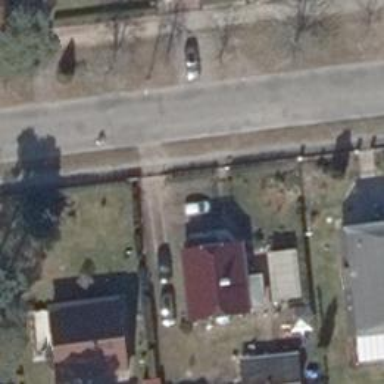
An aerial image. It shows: Footway.